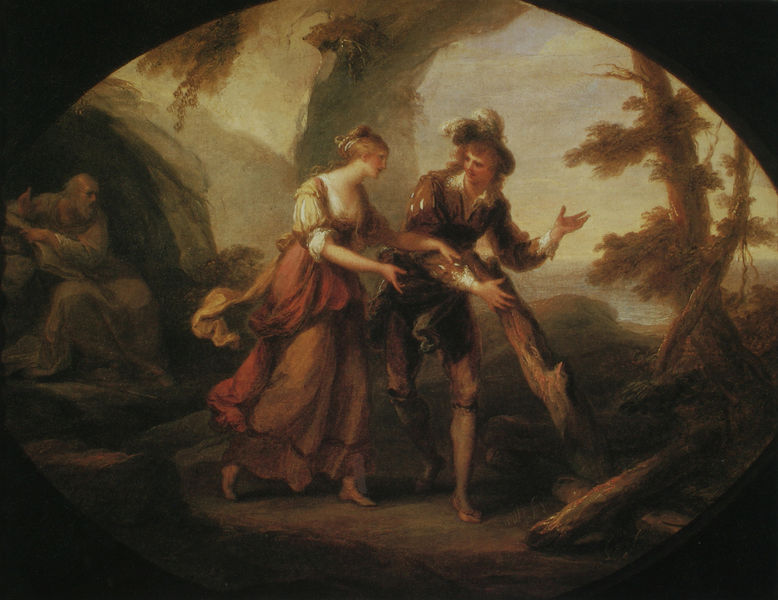
Titel: Miranda und Ferdinand
Künstler: Angelika Kauffmann
Standort: Wien
Institution: Österreichische Galerie
Schlagwörter: baum, blätter, dunkel, feder, felsen, gemälde, himmel, laub, mann, schatten, umhang, wasser, weiß, wolken, baumstämme, bäume, landschaft, menschen, mädchen, ocker, sitzen, ausschnitt, braun, frau, frisur, grau, haar, hell, hintergrund, holz, hut, kleid, licht, männer, reden, szene, rot, schleier, weg, wolke, gespräch, leute, rock, tanz, alt, bart, hemd, jung, arm, arme, bluse, federn, geschichte, gesicht, mensch, stehen, stein, tragen, bild, gesten, hände, öl, ast, baumstamm, natur, stamm, gehen, gewässer, boden, gewand, gold, stoff, gewänder, paar, höhle, renaissance, wald, oval, rund, federbusch, füße, liebe, liegen, bogen, alter mann, fels, figuren, rundbogen, romantik, women, dress, sprechen, zopf, mimik, barfuss, alter, greis, buch, lichtung, künstler, gestik, nadelbaum, liebespaar, ehepaar, ehe, barett, wood, jäger, romantisch, hölle, man, dickicht, frrau, entführung, trees, nadeln, lesend, frisut, old man, prophet, gehäuse, couple, baumstumpf, helfen, lumiere, pastoral, kniehose, eremit, mouvement, einsiedler, aktion, histoire, runing, baarfuss, emirit, gespäch, romance, wallung, verlockung, holding hands, ermit, bare foot, wallendes gewand, holy moment, eremite